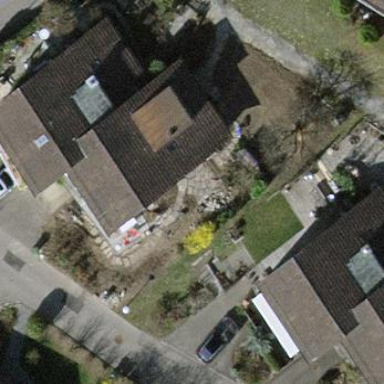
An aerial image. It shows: Building with pitched roof.